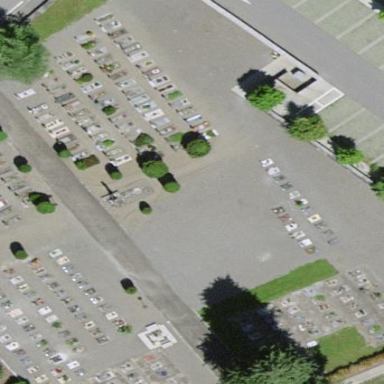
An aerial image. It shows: Grave yard.